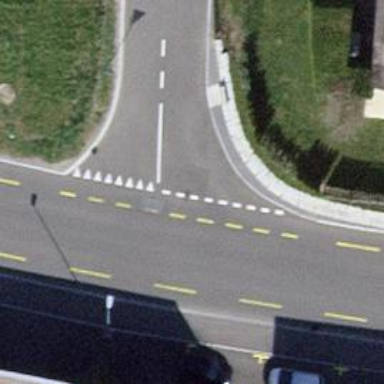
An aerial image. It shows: Road with "give way" sign.